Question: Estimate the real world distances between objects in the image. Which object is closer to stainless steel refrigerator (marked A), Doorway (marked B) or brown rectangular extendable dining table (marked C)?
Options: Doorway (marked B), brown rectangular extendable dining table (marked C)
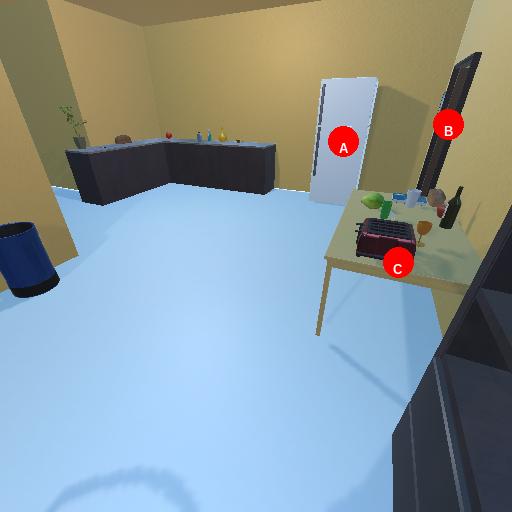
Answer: Doorway (marked B)